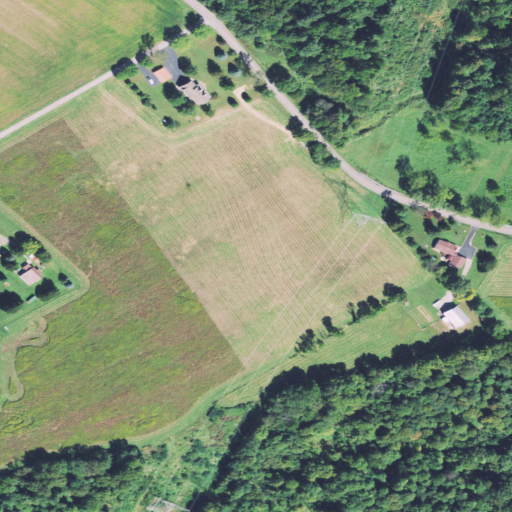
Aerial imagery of ridge(s) in Ohio named Pricer Ridge containing grassland, deciduous forest, open development, cultivated crops, mixed forest, and low intensity development